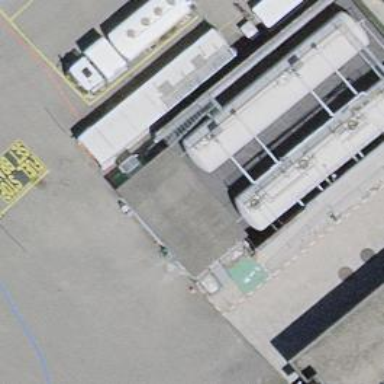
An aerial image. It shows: Storage tank that is man-made.